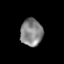
Tissue: prostate
Cell type: T cells
Senescence score: 0.3084
Nuclear area (px): 591
Mean DAPI intensity: 134.526